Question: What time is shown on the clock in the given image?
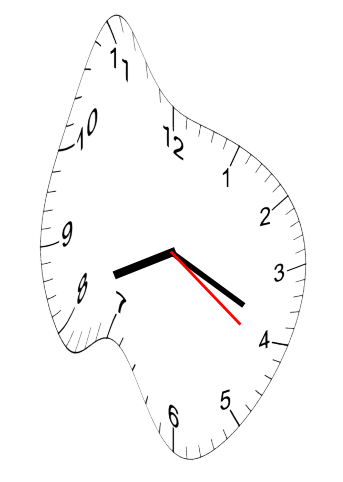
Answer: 08:19:21